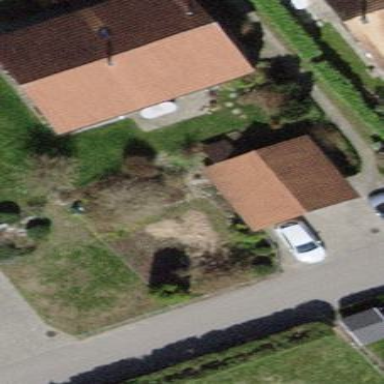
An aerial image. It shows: Garage.